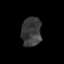
Tissue: prostate
Cell type: Epithelial cells
Senescence score: 0.3617
Nuclear area (px): 570
Mean DAPI intensity: 58.521